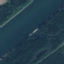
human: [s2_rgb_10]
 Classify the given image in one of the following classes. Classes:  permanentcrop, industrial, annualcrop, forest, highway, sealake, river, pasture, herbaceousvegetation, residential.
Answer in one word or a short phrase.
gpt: River